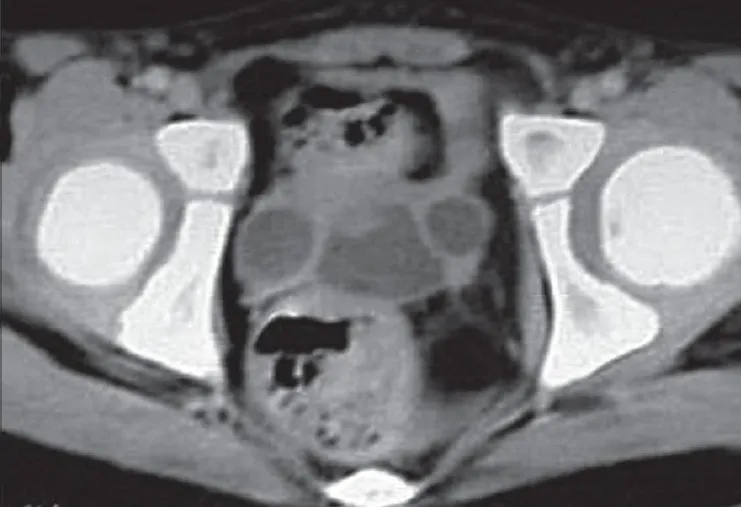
Computed tomography scan: Bilaterally dilated ureters with a small bladder.
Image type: radiology (ct)